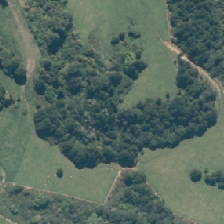
Land cover: broadleaved_indigenous_hardwood